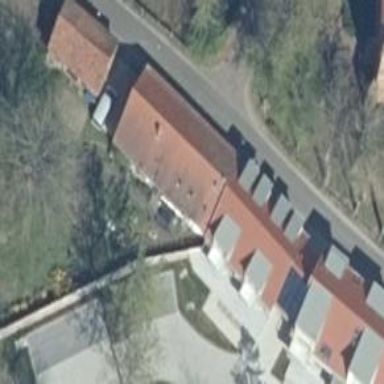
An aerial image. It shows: Terrace building.